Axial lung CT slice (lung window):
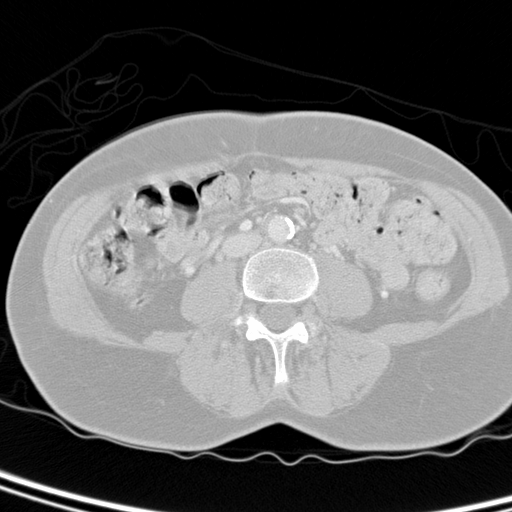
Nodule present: no